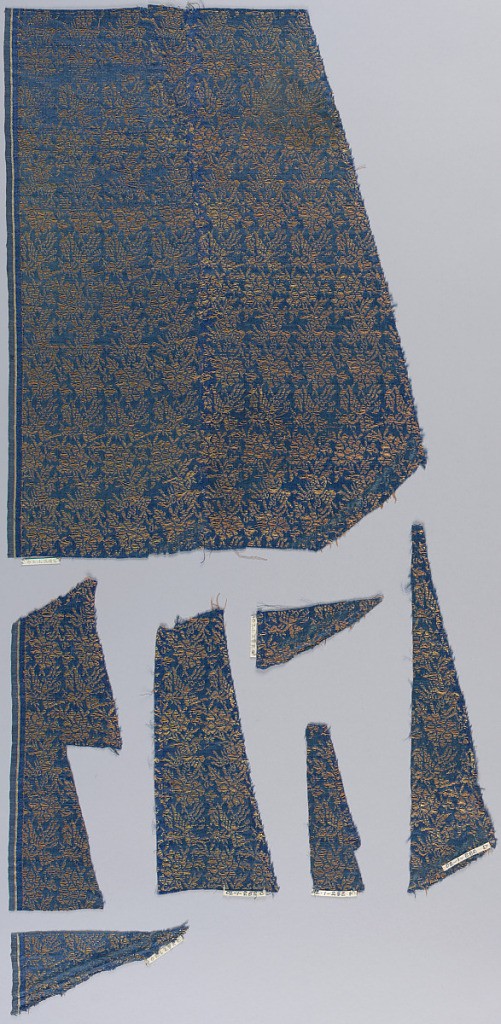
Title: Fragment
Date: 19th century
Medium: silk, metallic threads Technique: compound satin
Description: Dense, small-scale pattern of alternating bird and floral motifs in blue and gold.